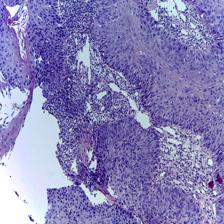
Diagnosis: OSCC